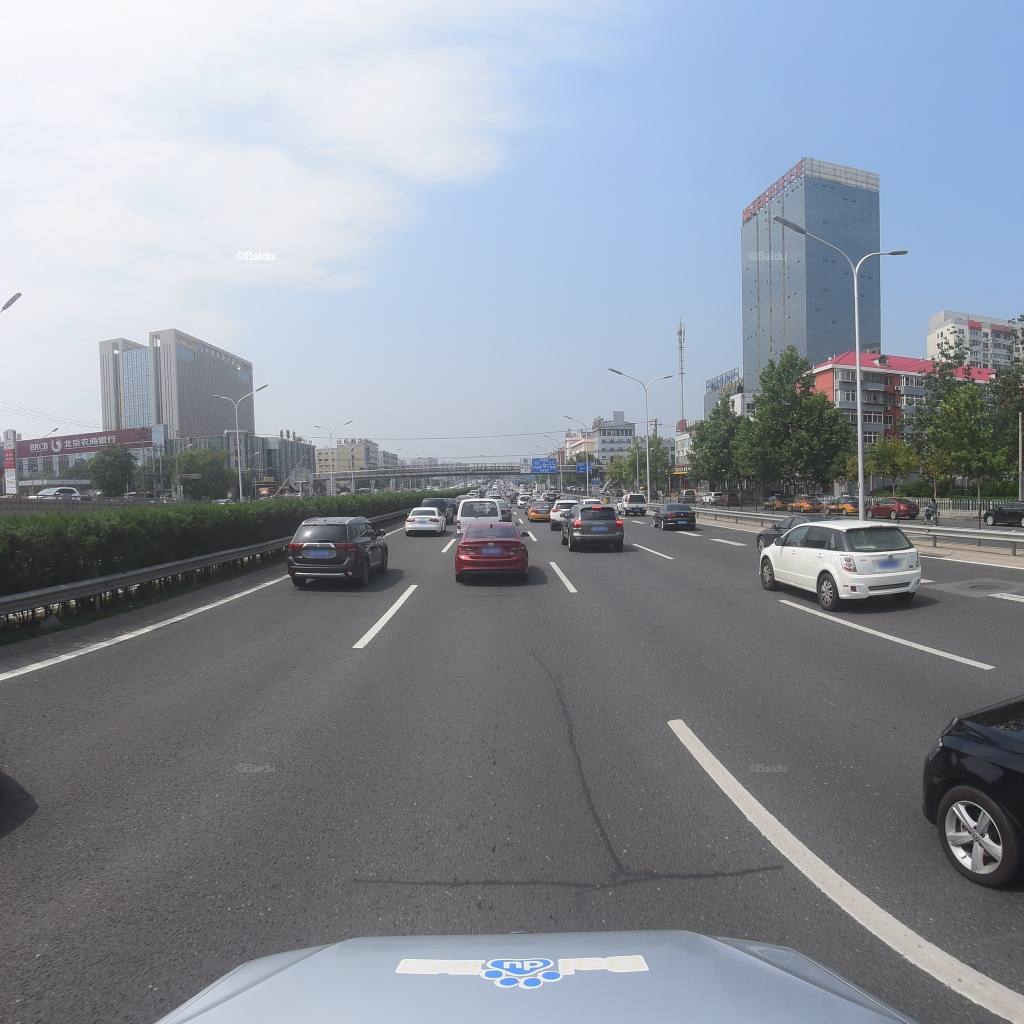
Region: Fengtai
Road damage annotations: transverse patch, manhole cover, longitudinal patch, transverse patch, transverse patch